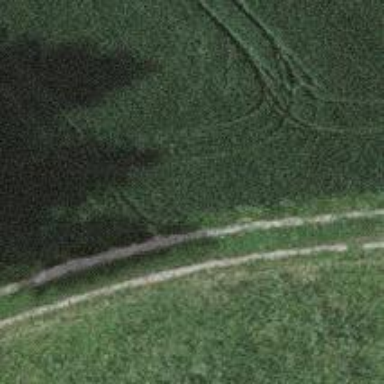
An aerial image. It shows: Track with very rough surface.